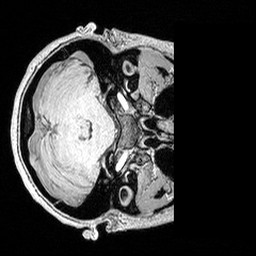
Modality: MP2RAGE
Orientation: axial
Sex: female
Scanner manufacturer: siemens
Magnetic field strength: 3 T
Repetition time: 5 s
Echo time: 0.00292 s